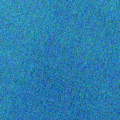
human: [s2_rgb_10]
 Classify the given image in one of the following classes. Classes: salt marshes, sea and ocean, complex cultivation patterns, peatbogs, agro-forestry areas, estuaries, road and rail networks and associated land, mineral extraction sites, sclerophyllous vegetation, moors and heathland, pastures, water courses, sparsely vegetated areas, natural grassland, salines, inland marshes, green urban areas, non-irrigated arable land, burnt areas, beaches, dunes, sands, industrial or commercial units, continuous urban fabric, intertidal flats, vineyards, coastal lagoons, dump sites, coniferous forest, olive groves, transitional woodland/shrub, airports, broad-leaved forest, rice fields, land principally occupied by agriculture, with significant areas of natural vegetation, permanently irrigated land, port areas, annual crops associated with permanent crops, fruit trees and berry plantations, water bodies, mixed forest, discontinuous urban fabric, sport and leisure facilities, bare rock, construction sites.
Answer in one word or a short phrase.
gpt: sea and ocean